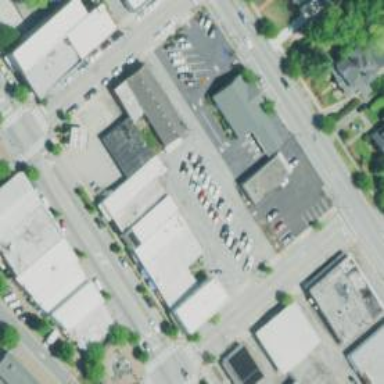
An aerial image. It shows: Retail building.